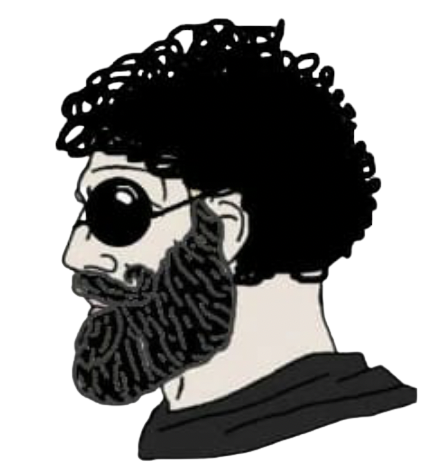
Label: 4_Yes_Chad